Interaction volume radius: 5 \u00c5
Interaction volume height: 25 \u00c5
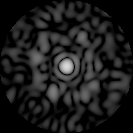
Disorder parameter: 0.8073